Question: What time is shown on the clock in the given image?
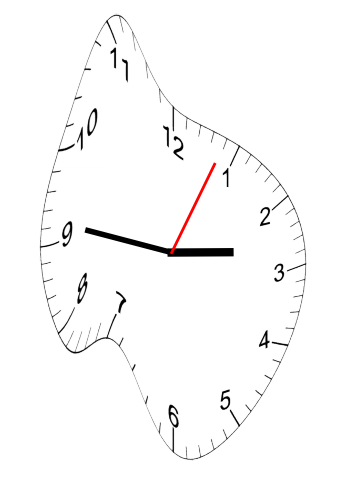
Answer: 02:46:04